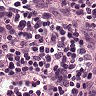
Metastatic tissue present: no